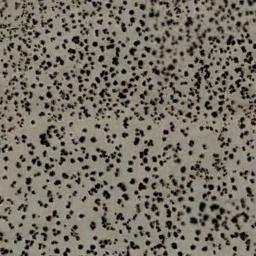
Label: chaparral